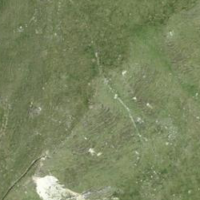
EUNIS habitat code: 23
Species observed at this site:
Arnica montana